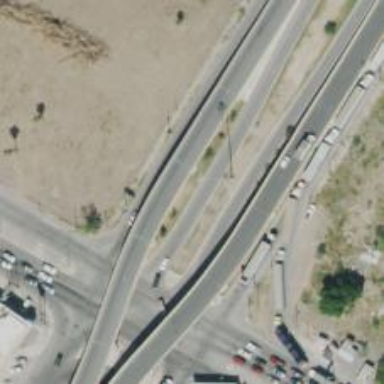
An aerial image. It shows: Trunk highway bridge with asphalt surface.